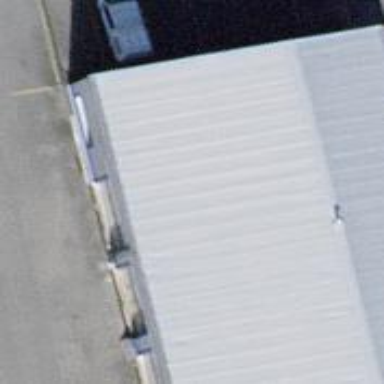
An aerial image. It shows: Car repair shop.